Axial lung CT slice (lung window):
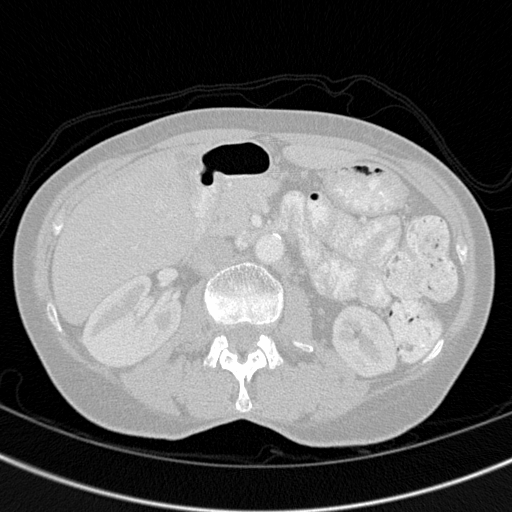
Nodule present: no